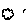
Label: cloud